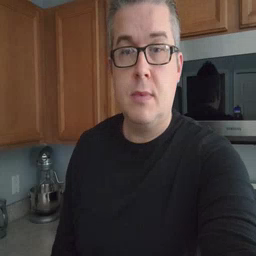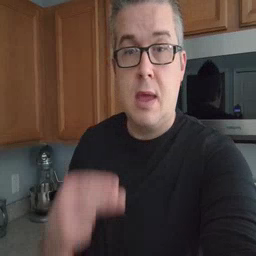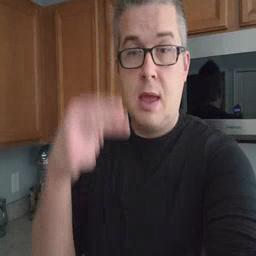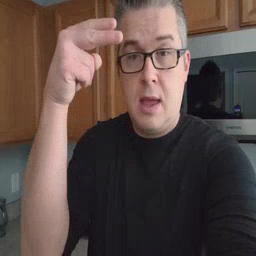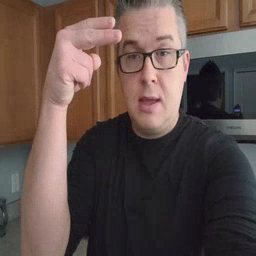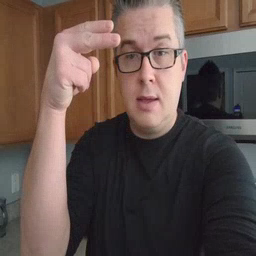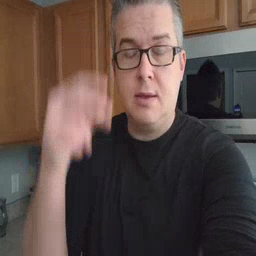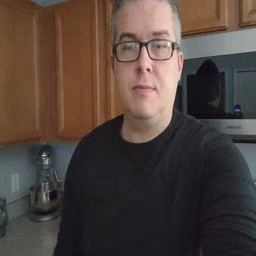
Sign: high